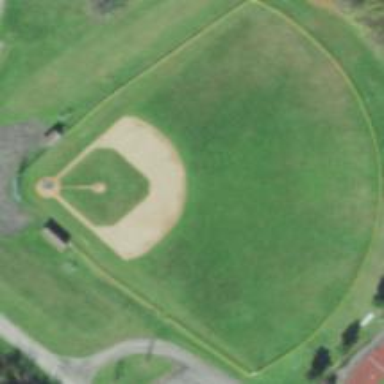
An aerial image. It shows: Baseball pitch for leisure and sports activities.